Question: I have a which starts an API call in a . Currently I start the call, then I have a function after that call to check the status of the 'Array'. However I'm not sure how to force it to wait here while the data is being gathered, thus the need for some kind of '$q' implementation.
As you can see in the screenshot below, 'vs.tickers' returns an empty Object, or Array. Then finally the 'console.log' in GetTickersFactory fires:

'''
if (root.tickerType === 'portfolio') {
// Call to factory to start the API GETS:
GetTickersFactory.getTickers('portfolio');
// I then call a function in the Factory to return the array
// Which isn't ready yet of course since it returns undefined...
vs.tickers = GetTickersFactory.returnPortfolioTickers();
console.log('portfolio');
console.log('vs.tickers = ', vs.tickers);
}
'''
|
Perhaps this helps: <URL>.
'''
function getTickers(type, load, searchedTicker) {
load = load || loadString; searchedTicker = searchedTicker || '';
var portfolioTickersArray = [], searchedTickersArray = [];
tickersPane.loadingTickersDone = false;
switch(type) {
case 'searched':
....
break;
case 'portfolio':
if (portfolioCached) {
// The API Call (cached)
ApiFactory.getWatchList().then(function(data) {
portfolioTickersArray = renderTickers(data.data.tickers, undefined, type);
portfolioTickers.that = portfolioTickersArray;
tickersPane.loadingTickersDone = true;
console.log('portfolioTickersArray: ', portfolioTickersArray);
return portfolioTickersArray;
});
} else {
// The API Call (not cached)
ApiFactory.getWatchListRefresh().then(function(data) {
portfolioTickersArray = renderTickers(data.data.tickers, undefined, type);
portfolioTickers.that = portfolioTickersArray;
portfolioCached = true;
tickersPane.loadingTickersDone = true;
console.log('portfolioTickersArray: ', portfolioTickersArray);
return portfolioTickersArray;
});
}
break;
}
function renderTickers(data, searchedTicker, type) {
....
}
}
'''
'''
function returnPortfolioTickers() {
return portfolioTickers.that;
}
'''
---
Note I did originally try this, but with the same results:
'''
vs.tickers = GetTickersFactory.getTickers('portfolio');
'''
'vs.tickers' would return 'undefined'
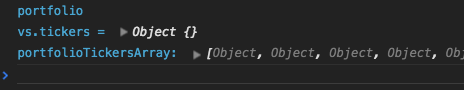
Answer: Your switch cases should return a promise so that it caller function will '.then' called when promise gets resolved
'''
function getTickers(type, load, searchedTicker) {
//other code remains same
tickersPane.loadingTickersDone = false;
switch (type) {
case 'searched':
return ApiFactory.getTickers(null, load).then(function(data) {
//other code remains same
if (tickersPane.tempTickers.length > 0) {
//other code remains same
return returnData(searchedTickersArray);
}
return []; //return default variable to continue promise chain
});
break;
case 'portfolio':
tickersPane.addOption = false;
tickersPane.removeOption = true;
tickersPane.displayTopTags = false;
tickersPane.displayPortfolio = true;
if (portfolioCached) {
return ApiFactory.getWatchList().then(function(data) {
//other code remains same
return returnData(portfolioTickersArray);
});
} else {
return ApiFactory.getWatchListRefresh().then(function(data) {
//other code remains same
return returnData(portfolioTickersArray);
});
}
break;
}
function renderTickers(data, searchedTicker, type) {
//this should be as is
}
function returnData(data) {
tickersPane.loadingTickersDone = true;
return data;
}
//tickersPane.loadingTickersDone = true;
//return data; //removed this line and move to function
}
'''
'''
if (root.tickerType === 'portfolio') {
// Call to factory to start the API GETS:
GetTickersFactory.getTickers('portfolio').then(resp){
vs.tickers = GetTickersFactory.returnPortfolioTickers();
console.log('portfolio');
console.log('vs.tickers = ', vs.tickers);
};
}
'''